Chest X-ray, AP view. Patient: 49 years old, sex M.
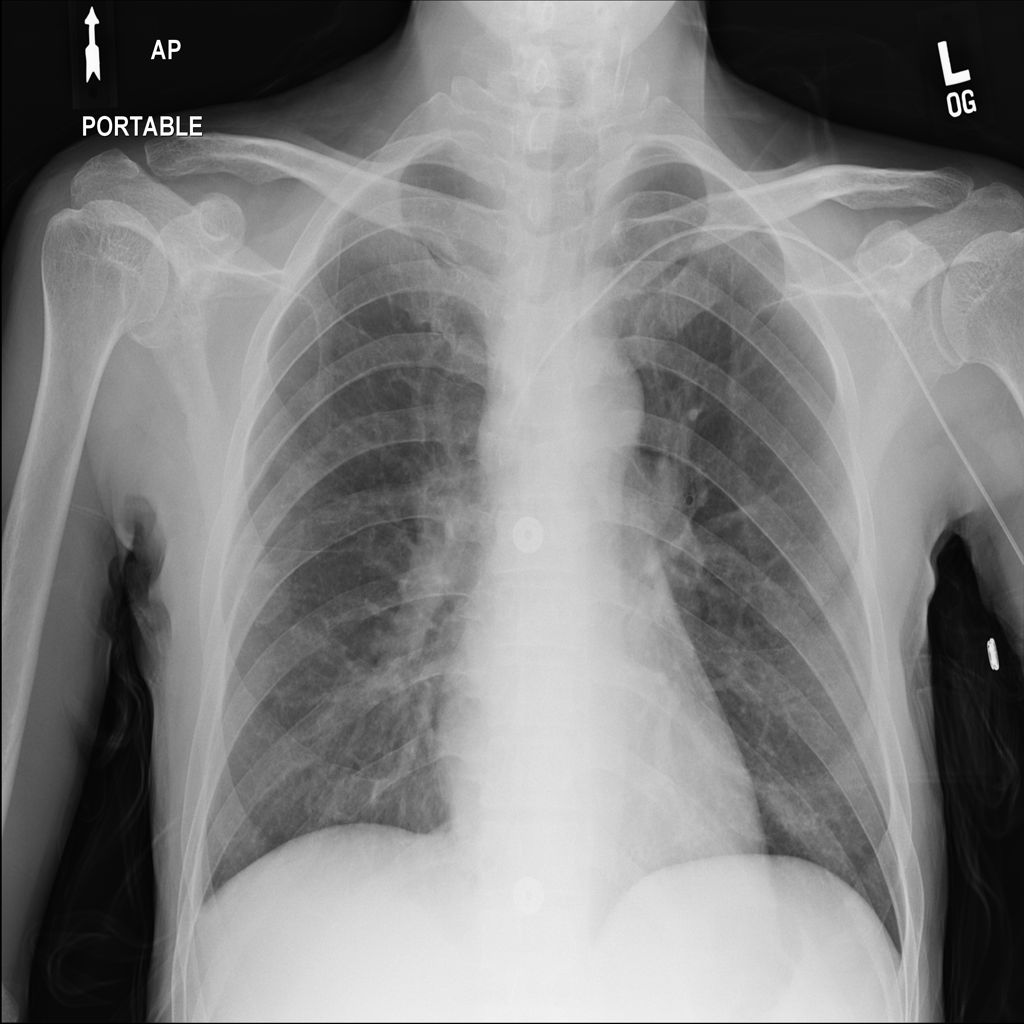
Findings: No Finding